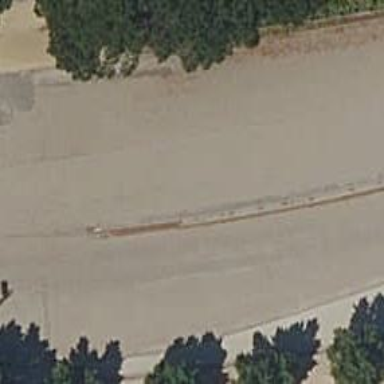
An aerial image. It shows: Paved footway.